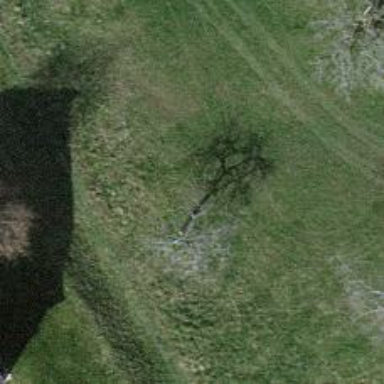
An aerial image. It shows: Single tag "natural: tree."